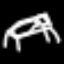
Label: bed